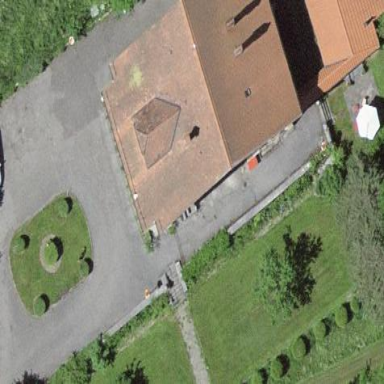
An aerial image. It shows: Residential building.